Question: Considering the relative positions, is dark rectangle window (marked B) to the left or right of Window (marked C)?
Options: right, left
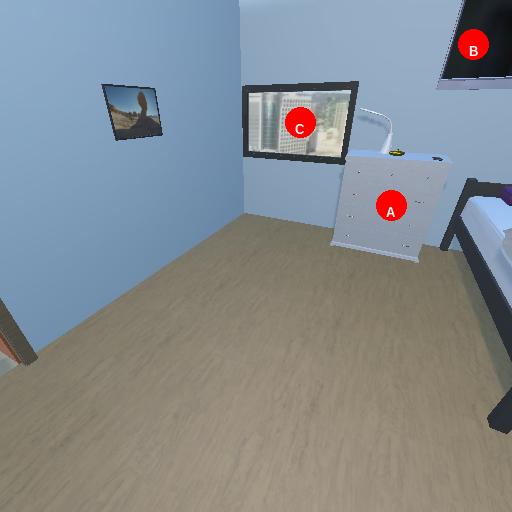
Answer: right